Field crop: tomato
Growth stage: 2
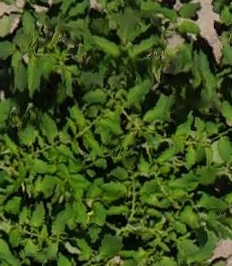
Species: tomato